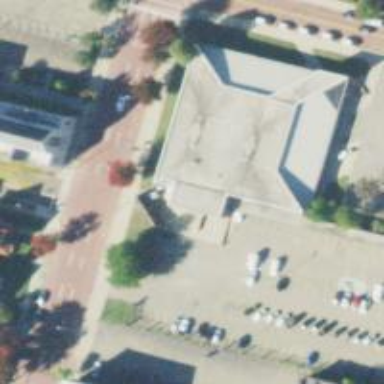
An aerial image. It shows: Police building.